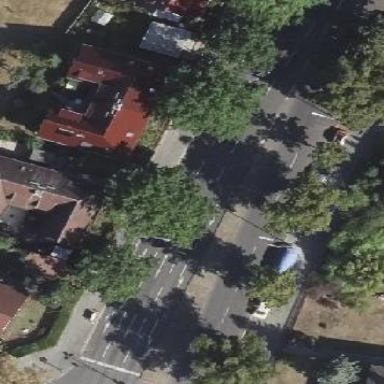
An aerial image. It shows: Traffic island along the road.